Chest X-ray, PA view. Patient: 63 years old, sex M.
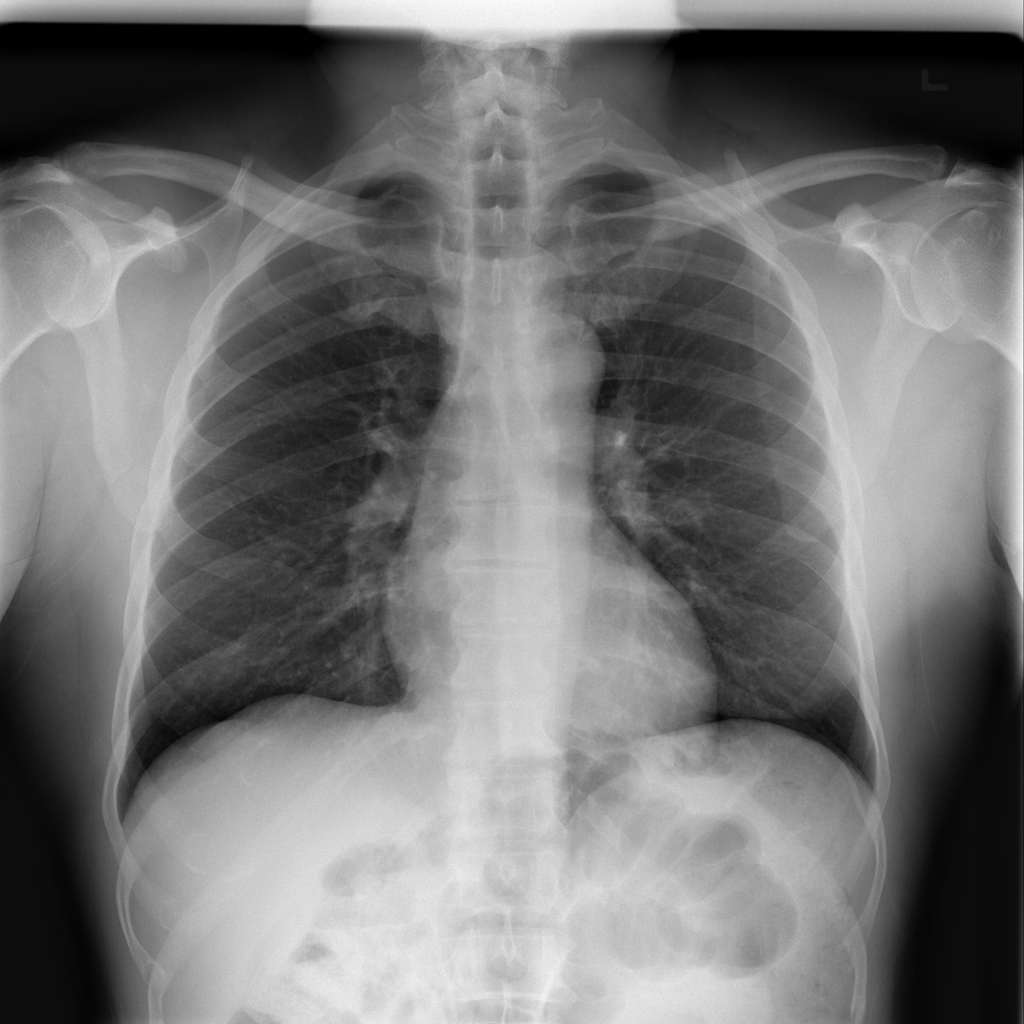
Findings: No Finding